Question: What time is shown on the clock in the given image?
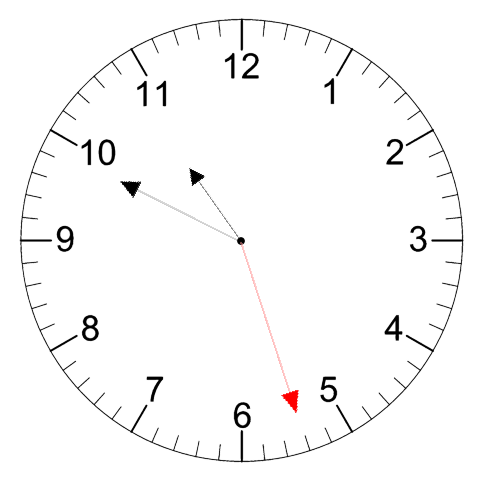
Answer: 10:49:27